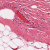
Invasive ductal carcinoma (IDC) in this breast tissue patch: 0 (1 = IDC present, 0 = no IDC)